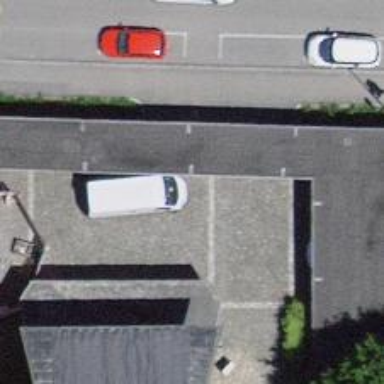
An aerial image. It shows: View of roof of building.